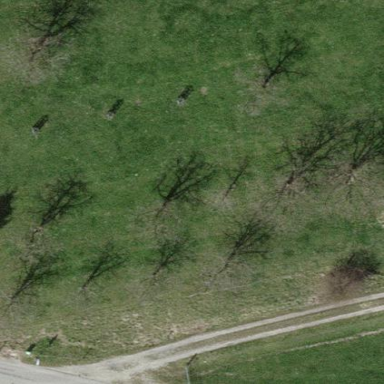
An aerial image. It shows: Orchard.